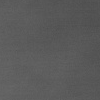
Atmospheric dust classification: dusty